【题型】选择题　【知识点】平面几何　【难度】easy
如图, 在 $\triangle ABC$ 中, $\angle C = 90^\circ$, $BC = a$, $AC = b$, $AB = c$, 则下列选项正确的是( )

A. $\sin A = \frac{b}{c}$
B. $\cos B = \frac{b}{c}$
C. $\tan A = \frac{a}{c}$
D. $\tan B = \frac{b}{a}$
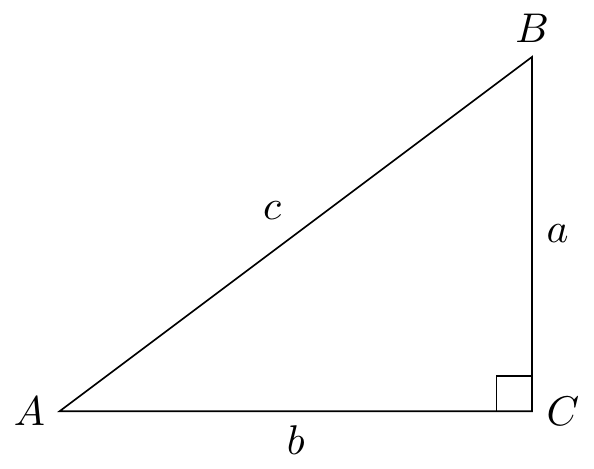
【解答】
解：在 $\triangle ABC$ 中, $\angle C = 90^\circ$, $BC = a$, $AC = b$, $AB = c$,

$\therefore \sin A = \frac{a}{c}$, $\cos B = \frac{a}{c}$, $\tan A = \frac{a}{b}$, $\tan B = \frac{b}{a}$。

故选：D。